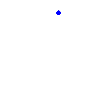
Particle: kaon